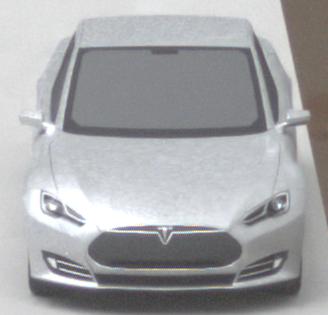
Make: Tesla
Model: Model S 60
Detailed model: Model S
Model produced from: 2013/10
Model produced until: 2014/10
Doors: 5
Color: white
Road condition: dry road
Daytime: morning or afternoon
Contrast: low contrast